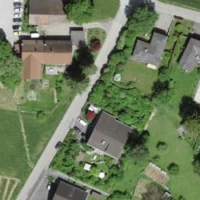
EUNIS habitat code: 55
Species observed at this site:
Melittis melissophyllum